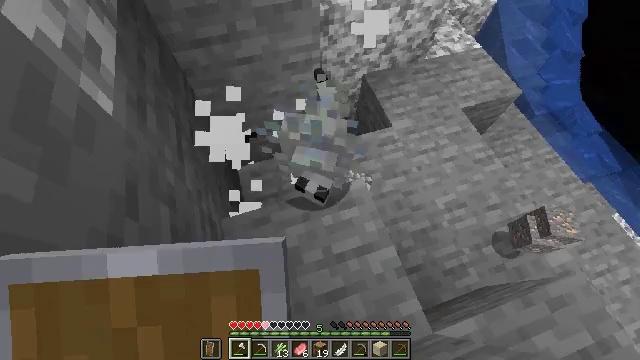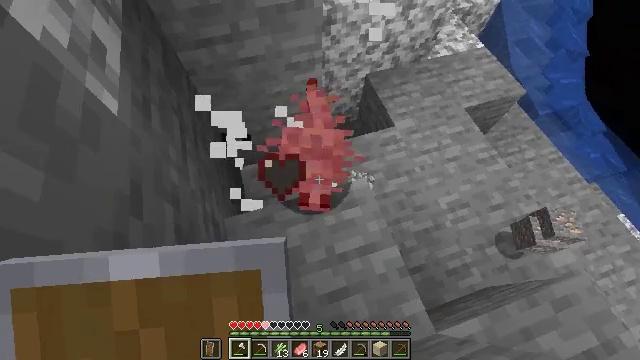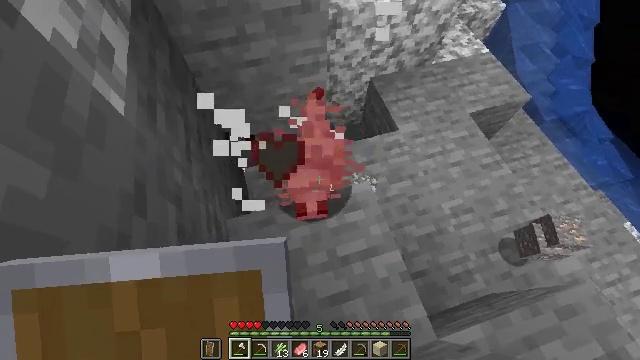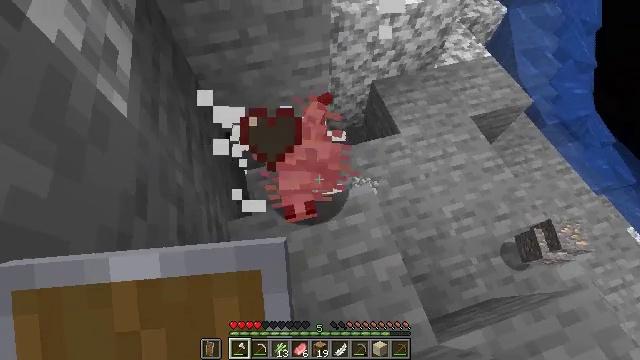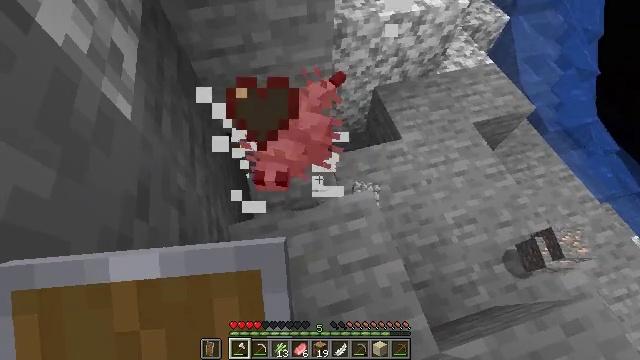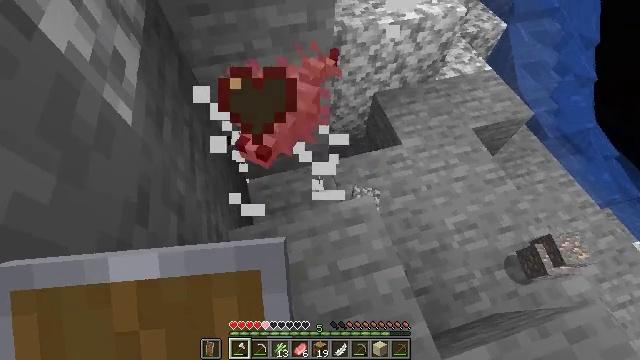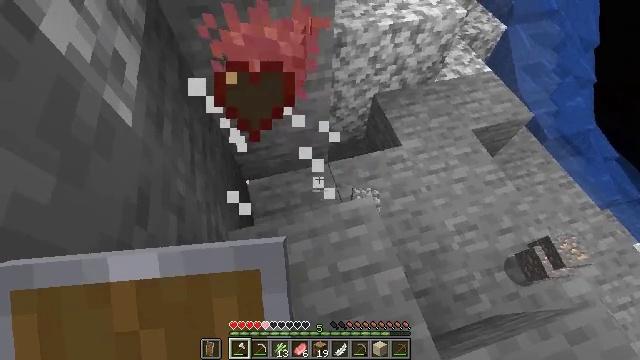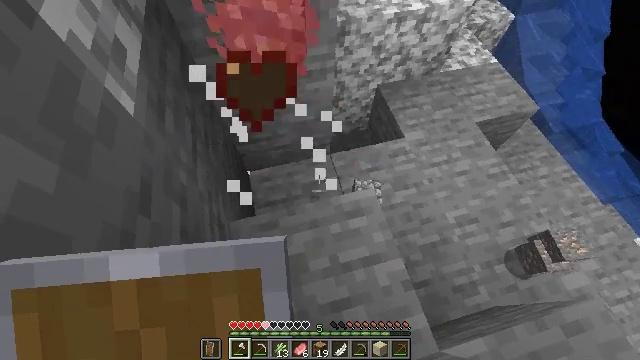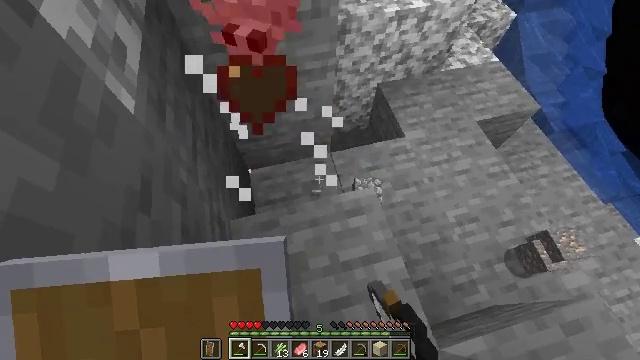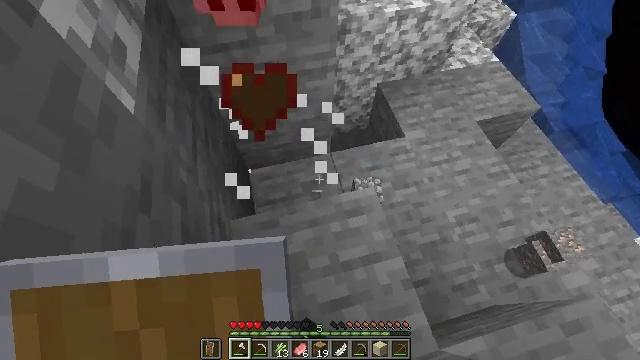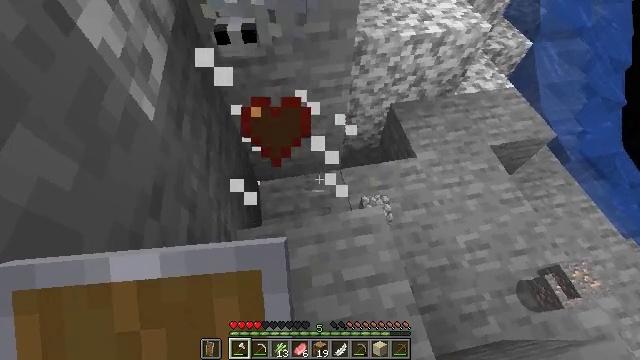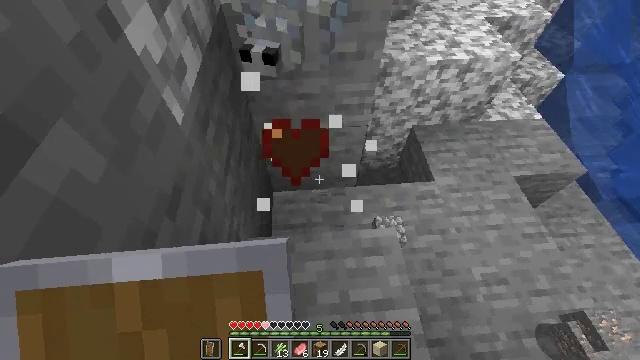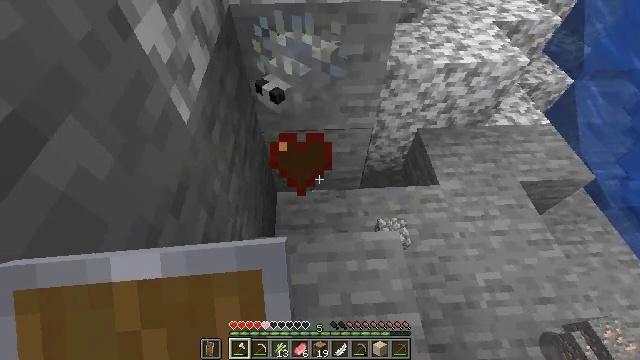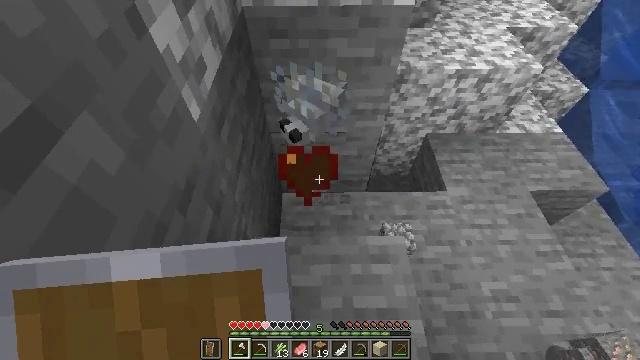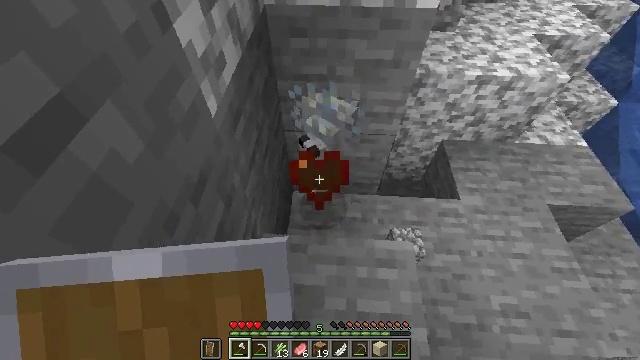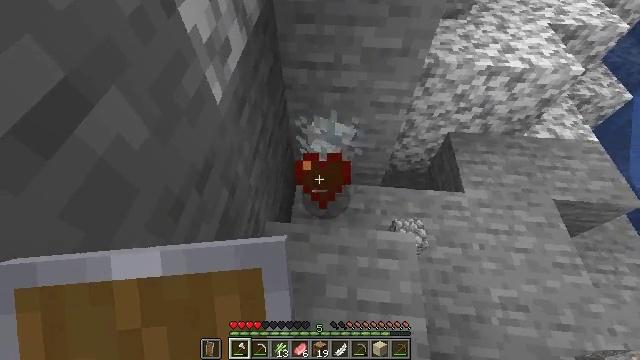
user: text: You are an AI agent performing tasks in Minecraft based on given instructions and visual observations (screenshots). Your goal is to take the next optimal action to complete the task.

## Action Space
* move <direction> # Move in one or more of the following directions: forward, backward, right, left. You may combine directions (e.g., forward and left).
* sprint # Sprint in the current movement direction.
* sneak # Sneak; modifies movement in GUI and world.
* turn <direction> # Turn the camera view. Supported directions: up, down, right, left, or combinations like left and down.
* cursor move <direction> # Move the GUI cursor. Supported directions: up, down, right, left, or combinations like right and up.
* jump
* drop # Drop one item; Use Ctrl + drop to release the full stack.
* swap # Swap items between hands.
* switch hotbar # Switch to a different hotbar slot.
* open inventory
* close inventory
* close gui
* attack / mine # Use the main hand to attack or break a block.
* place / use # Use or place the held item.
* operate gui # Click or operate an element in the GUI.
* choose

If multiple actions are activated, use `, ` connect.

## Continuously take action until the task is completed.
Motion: motion action
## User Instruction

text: Kill a silverfish.
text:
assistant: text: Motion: turn left
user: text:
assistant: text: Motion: turn left
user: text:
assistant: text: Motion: no_op
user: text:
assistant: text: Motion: turn up
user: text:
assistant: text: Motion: turn up
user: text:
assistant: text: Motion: no_op
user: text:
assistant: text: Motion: turn down, attack / mine
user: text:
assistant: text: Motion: attack / mine
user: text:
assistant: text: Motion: attack / mine
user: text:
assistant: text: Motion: turn left and up, attack / mine
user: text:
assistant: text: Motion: turn left and up
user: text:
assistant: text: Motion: turn left
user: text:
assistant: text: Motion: turn left
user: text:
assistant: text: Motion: turn left
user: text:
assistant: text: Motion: turn left and down
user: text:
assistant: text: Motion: turn down, attack / mine
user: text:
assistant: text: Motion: attack / mine
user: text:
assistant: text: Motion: attack / mine
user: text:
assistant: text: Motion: no_op
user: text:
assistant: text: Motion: no_op
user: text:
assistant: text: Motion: turn right
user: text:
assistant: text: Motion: no_op
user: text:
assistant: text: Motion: no_op
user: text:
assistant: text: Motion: no_op
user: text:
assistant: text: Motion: no_op
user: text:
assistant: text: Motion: no_op
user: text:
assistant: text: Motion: no_op
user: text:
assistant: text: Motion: attack / mine
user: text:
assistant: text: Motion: turn down, attack / mine
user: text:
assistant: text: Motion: attack / mine